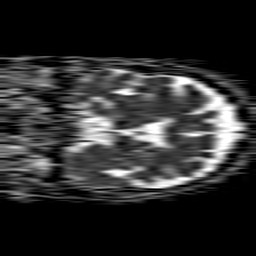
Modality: ADC
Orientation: coronal
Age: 76
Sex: female
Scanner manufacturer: philips
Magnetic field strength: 1.5 T
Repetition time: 4.6 s
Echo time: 0.08517 s